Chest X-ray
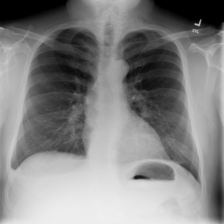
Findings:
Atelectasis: negative
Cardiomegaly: negative
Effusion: positive
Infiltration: negative
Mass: negative
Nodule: negative
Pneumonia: negative
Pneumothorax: negative
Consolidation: negative
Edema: negative
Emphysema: negative
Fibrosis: negative
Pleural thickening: negative
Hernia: negative